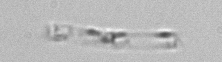
Label: Cerataulina_pelagica